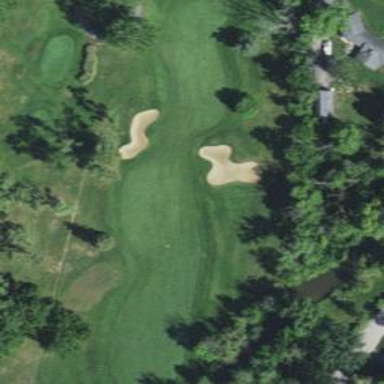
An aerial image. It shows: Golf hole.